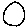
Label: circle